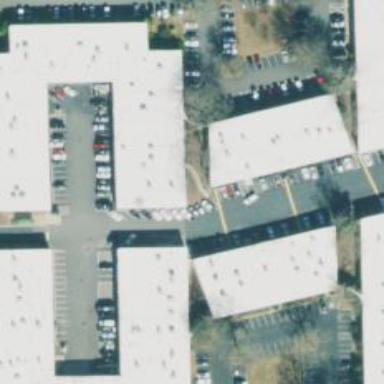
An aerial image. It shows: Commercial building.